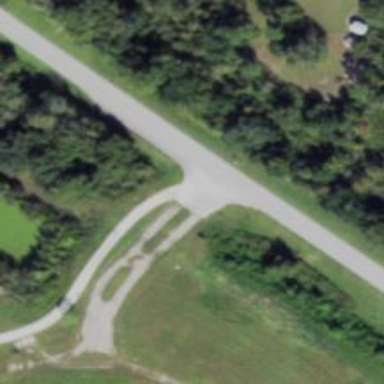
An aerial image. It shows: Asphalt road classified as tertiary.